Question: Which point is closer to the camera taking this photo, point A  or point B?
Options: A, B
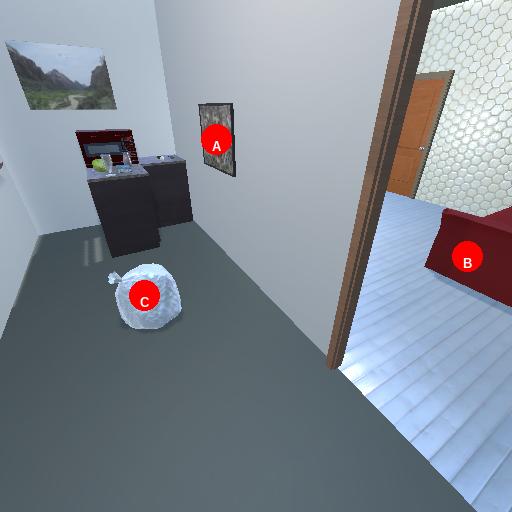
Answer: A